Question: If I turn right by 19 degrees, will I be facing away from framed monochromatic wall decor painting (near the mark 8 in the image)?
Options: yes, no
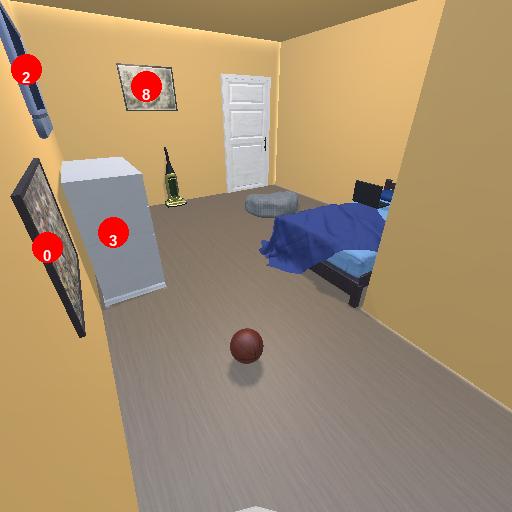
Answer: yes